Field crop: maize
Growth stage: 2
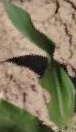
Species: maize